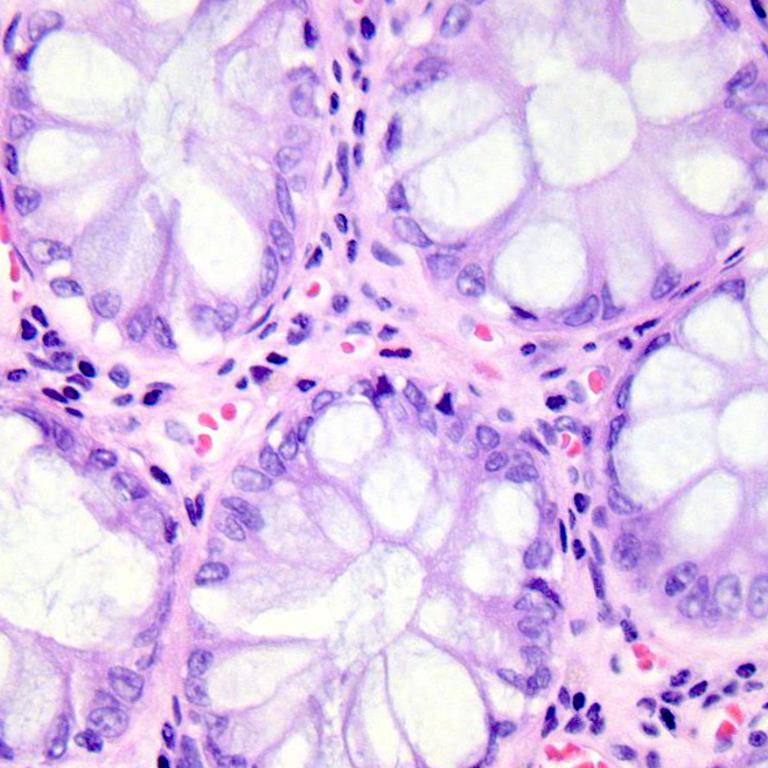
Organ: colon
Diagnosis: benign